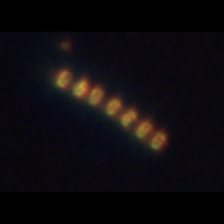
Taxon: Thalassiosira
Group: Diatoms